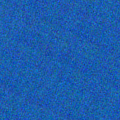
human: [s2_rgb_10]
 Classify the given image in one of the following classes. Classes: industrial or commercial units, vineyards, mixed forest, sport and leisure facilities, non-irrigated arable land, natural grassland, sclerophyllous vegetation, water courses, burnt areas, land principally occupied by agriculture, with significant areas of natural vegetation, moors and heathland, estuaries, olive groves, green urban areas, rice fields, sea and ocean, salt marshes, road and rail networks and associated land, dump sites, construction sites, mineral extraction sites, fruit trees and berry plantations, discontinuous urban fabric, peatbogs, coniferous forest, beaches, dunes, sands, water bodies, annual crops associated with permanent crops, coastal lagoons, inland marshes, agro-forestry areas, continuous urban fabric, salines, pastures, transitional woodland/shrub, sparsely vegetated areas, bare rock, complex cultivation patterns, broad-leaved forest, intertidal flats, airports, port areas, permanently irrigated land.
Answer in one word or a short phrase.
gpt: sea and ocean